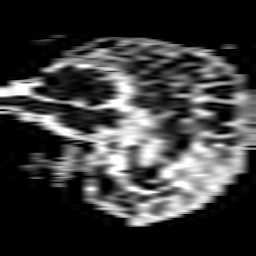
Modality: ADC
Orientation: sagittal
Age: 74
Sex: male
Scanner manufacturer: philips
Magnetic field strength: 3 T
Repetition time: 3.762 s
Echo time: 0.06024 s